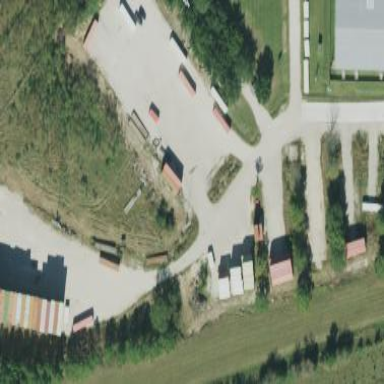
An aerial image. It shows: Industrial area used for storage.